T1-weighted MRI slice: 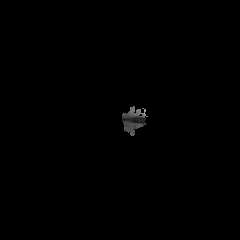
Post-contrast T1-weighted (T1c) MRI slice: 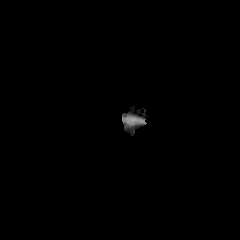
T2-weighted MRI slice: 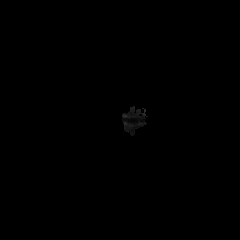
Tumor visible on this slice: no